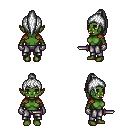
a pixel art fantasy rpg character, female body template, orc, green skin, leather shoulder armor, metal pants, white long topknot hairstyle, metal gloves, dagger, four views (front, back, left, right), 2x2 character sprite sheet, small pixel art, hard edges, no anti-aliasing